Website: lowes
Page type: receipt
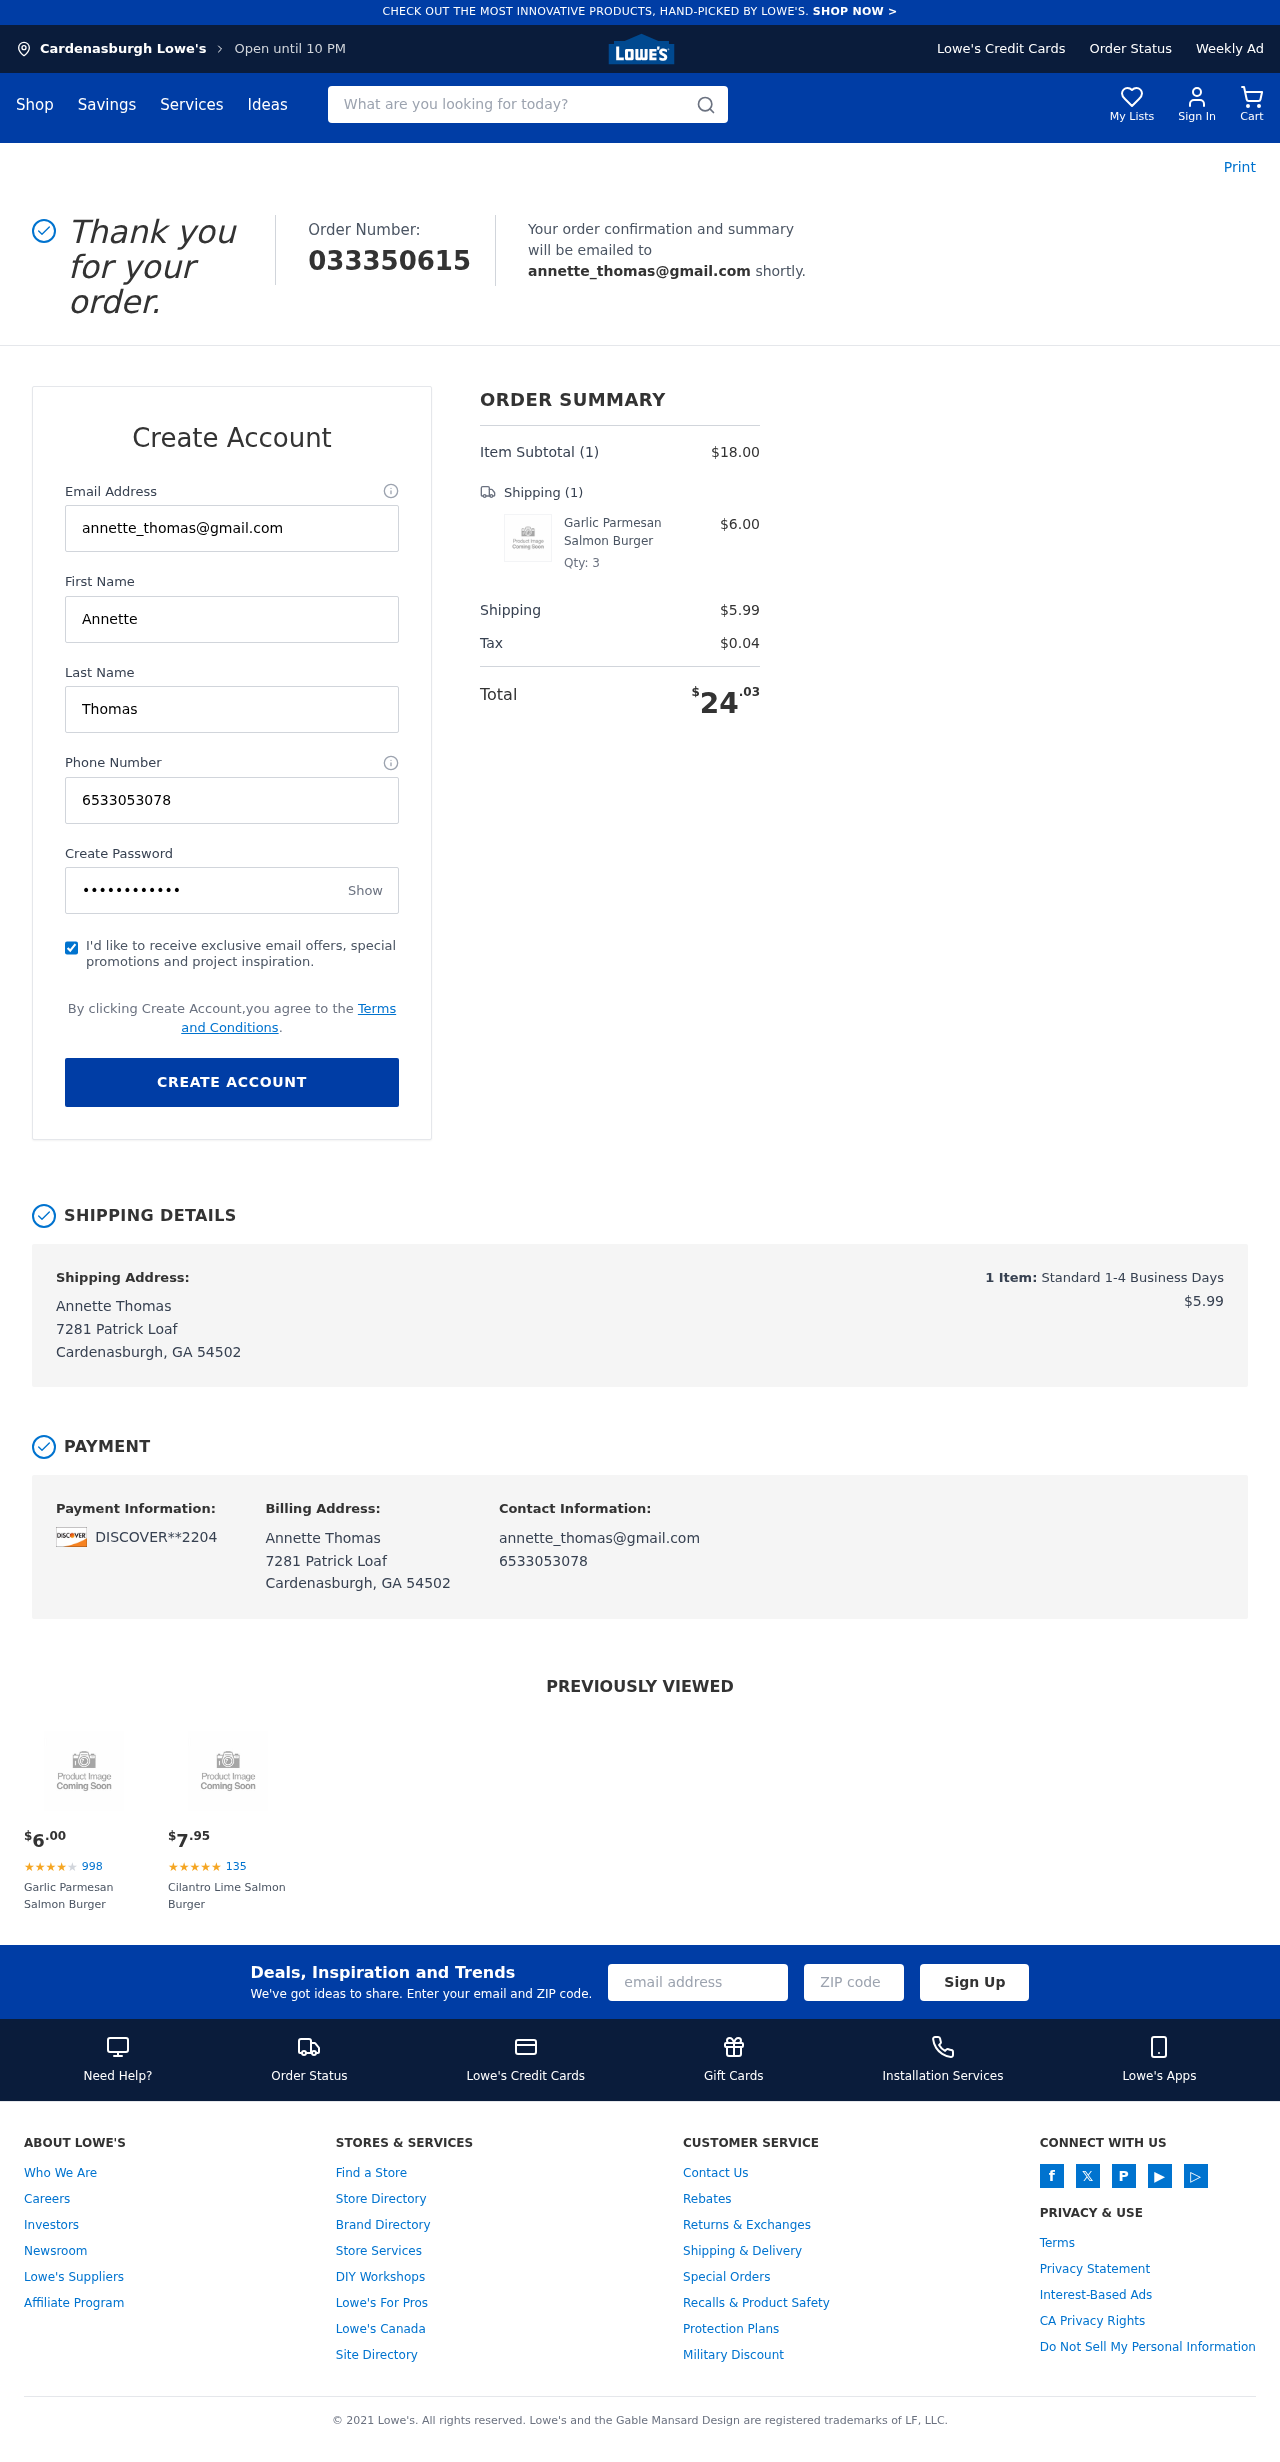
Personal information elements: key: PII_CARD_LAST4
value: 2204
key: PII_CARD_TYPE
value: DISCOVER
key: PII_CITY
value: Cardenasburgh
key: PII_EMAIL
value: annette_thomas@gmail.com
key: PII_FULLNAME
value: Annette Thomas
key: PII_PHONE
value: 6533053078
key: PII_STREET
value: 7281 Patrick Loaf
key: PII_FIRSTNAME
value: Annette
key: PII_LASTNAME
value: Thomas
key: PII_CITY_STATE_ZIP
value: Cardenasburgh, GA 54502
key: PII_FULLNAME2
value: Annette Thomas
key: PII_FULLNAME3
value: Annette Thomas
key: PII_FIRSTNAME2
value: Annette
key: PII_FIRSTNAME3
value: Annette
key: PII_LASTNAME2
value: Thomas
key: PII_LASTNAME3
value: Thomas
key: PII_FIRSTNAME_DERIVED
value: Annette
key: PII_LASTNAME_DERIVED
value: Thomas
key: PII_FULLNAME_DERIVED
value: Annette Thomas
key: PII_NAME_FULL_DERIVED
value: Annette Thomas
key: PII_POSTCODE
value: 54502
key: PII_STATE_ABBR
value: GA
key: PII_POSTCODE_FULL
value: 54502
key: PII_CITY_STATE
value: Cardenasburgh, GA
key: PII_POSTCODE_NUMERIC
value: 54502
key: PII_EMAIL2
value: annette_thomas@gmail.com
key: PII_EMAIL3
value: annette_thomas@gmail.com
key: PII_PHONE_LINE
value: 3078
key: PII_PHONE_SUFFIX
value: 3078
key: PII_PHONE2
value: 6533053078
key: PII_PHONE3
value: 6533053078
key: PII_PHONE_NUMERIC
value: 6533053078
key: PII_PHONE_LINE_NUMERIC
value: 3078
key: PII_PHONE_SUFFIX_NUMERIC
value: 3078
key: PII_PHONE2_NUMERIC
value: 6533053078
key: PII_PHONE3_NUMERIC
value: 6533053078
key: PII_PHONE_DIGITS
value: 6533053078
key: PII_PHONE_LAST4
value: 3078
Product elements: key: PRODUCT1_NAME
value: Garlic Parmesan Salmon Burger
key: PRODUCT1_PRICE
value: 6
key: PRODUCT1_QUANTITY
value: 3
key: PRODUCT2_NAME
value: Cilantro Lime Salmon Burger
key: PRODUCT2_NUM_RATINGS
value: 135
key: PRODUCT2_PRICE
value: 7.95
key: PRODUCT1_PRICE2
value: $6.00
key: PRODUCT1_RATING2
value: ★
★
★
★
★
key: PRODUCT1_NUM_RATINGS2
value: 998
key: PRODUCT1_NAME2
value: Garlic Parmesan Salmon Burger
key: PRODUCT2_RATING
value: ★
★
★
★
★
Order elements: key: ORDER_ID
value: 033350615
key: ORDER_NUM_ITEMS
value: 1
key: ORDER_SUBTOTAL
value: $18.00
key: ORDER_NUM_ITEMS2
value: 1
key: ORDER_SHIPPING_COST
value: $5.99
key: ORDER_TAX
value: $0.04
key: ORDER_TOTAL
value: $24.03
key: ORDER_NUM_ITEMS3
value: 1
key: ORDER_SHIPPING_COST2
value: $5.99
Search elements: key: HEADER_SEARCH
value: What are you looking for today?